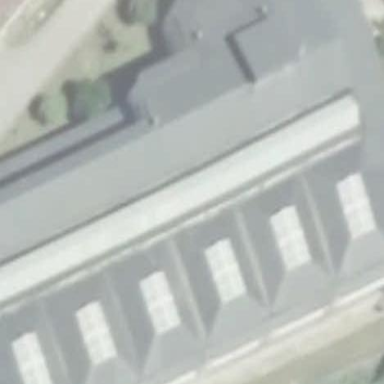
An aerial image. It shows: Public building.